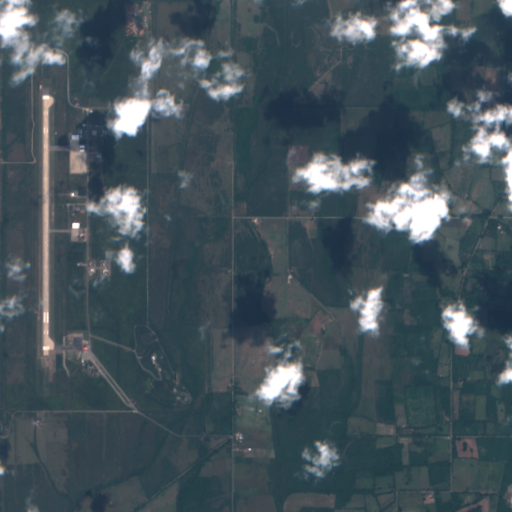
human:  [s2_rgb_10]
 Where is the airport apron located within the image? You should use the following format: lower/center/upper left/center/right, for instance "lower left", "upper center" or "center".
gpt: The airport apron is located in the left of the image.
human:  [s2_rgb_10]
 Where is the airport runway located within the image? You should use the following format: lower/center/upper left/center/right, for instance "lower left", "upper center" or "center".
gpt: The airport runway is located in the left of the image.
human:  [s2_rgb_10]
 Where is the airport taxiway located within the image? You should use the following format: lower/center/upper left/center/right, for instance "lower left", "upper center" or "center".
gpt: The airport taxiway is located in the left of the image.
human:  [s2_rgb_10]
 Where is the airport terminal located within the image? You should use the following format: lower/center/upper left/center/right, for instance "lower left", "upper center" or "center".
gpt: The airport terminal is located in the lower left of the image.
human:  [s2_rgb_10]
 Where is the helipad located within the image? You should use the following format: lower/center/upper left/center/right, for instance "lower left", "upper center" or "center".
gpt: The helipad is located in the lower left of the image.
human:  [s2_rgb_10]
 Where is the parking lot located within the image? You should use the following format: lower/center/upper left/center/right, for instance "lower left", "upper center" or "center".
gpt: The parking lot is located in the lower left of the image.
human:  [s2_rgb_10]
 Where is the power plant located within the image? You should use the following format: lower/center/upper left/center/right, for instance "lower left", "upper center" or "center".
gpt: There is no power plant in the image.